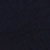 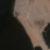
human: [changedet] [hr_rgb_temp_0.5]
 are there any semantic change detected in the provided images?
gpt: One artificial island made of dredged sand and rock is present in the sea.